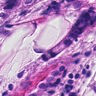
Metastatic tissue present: yes